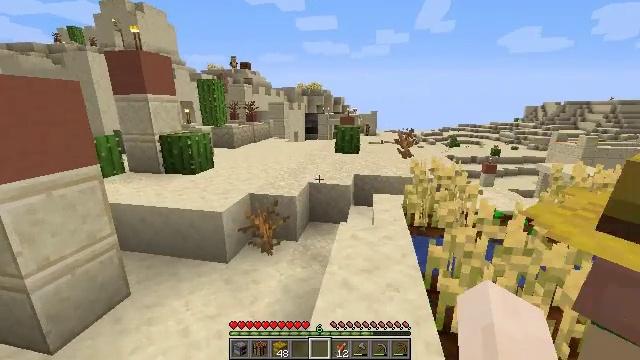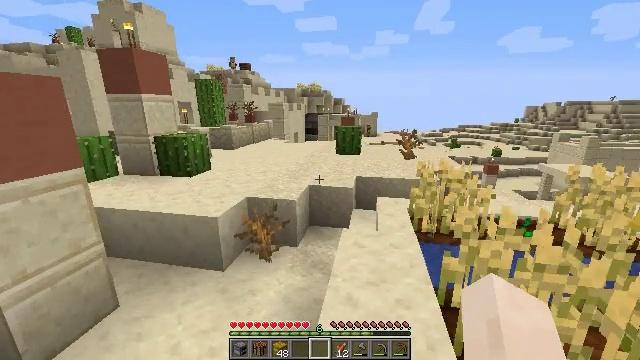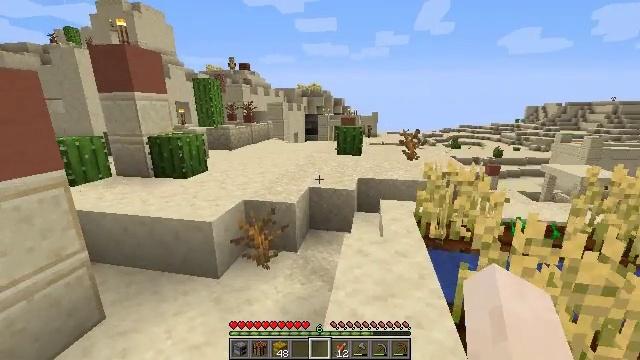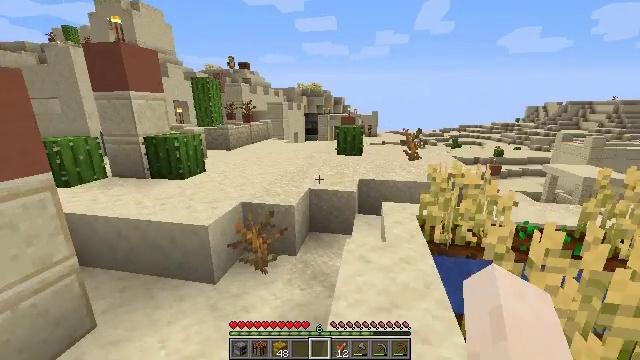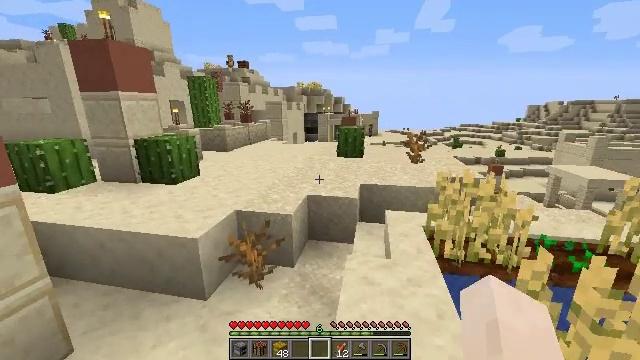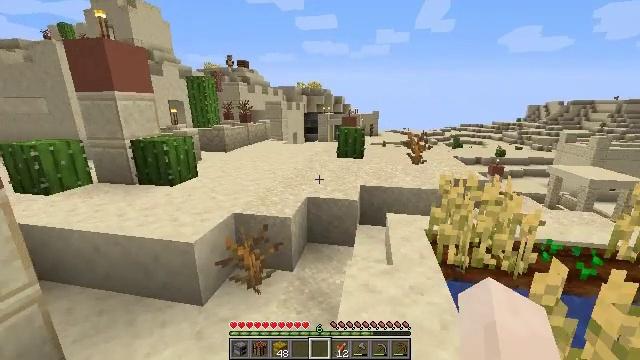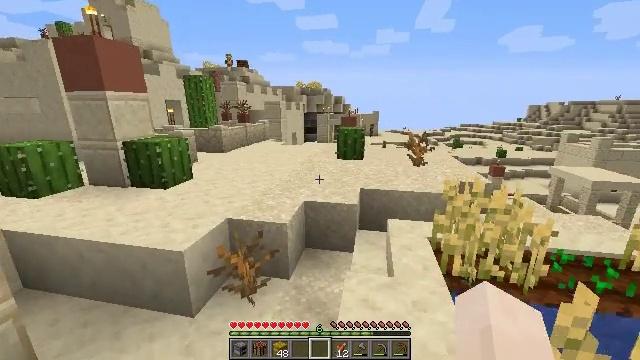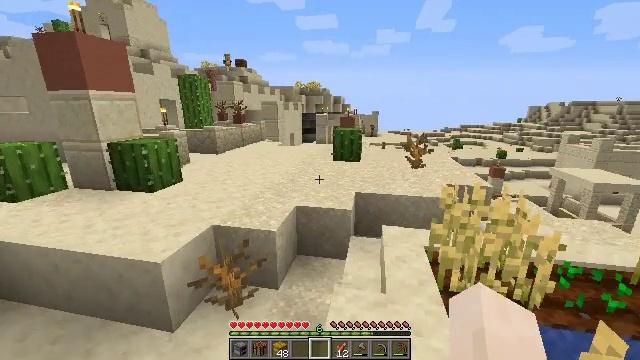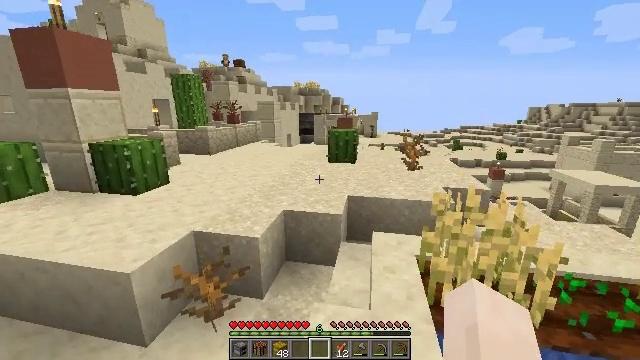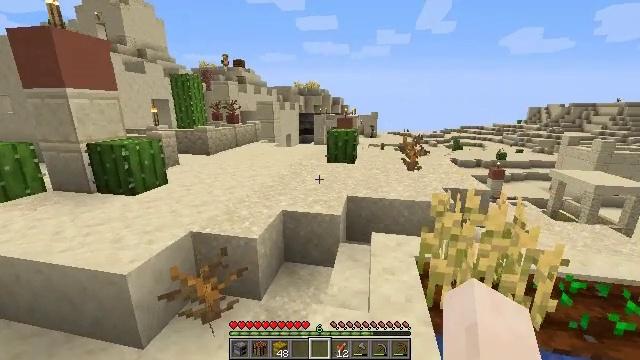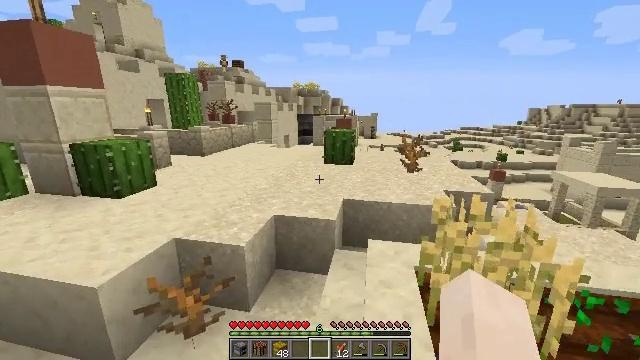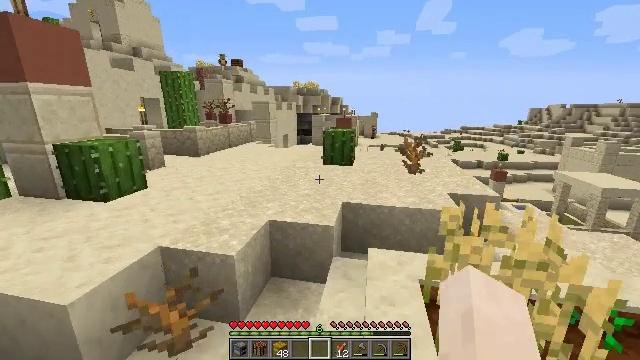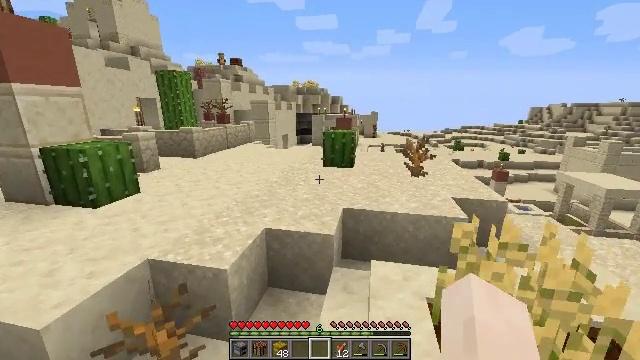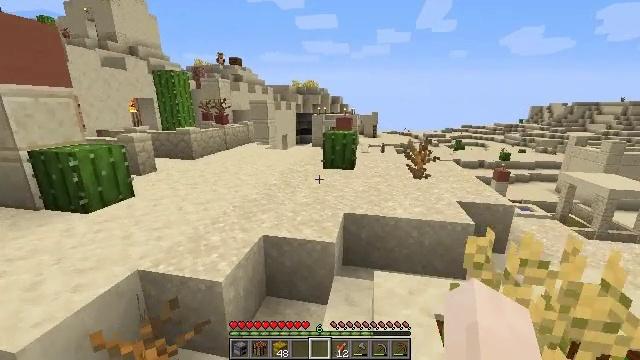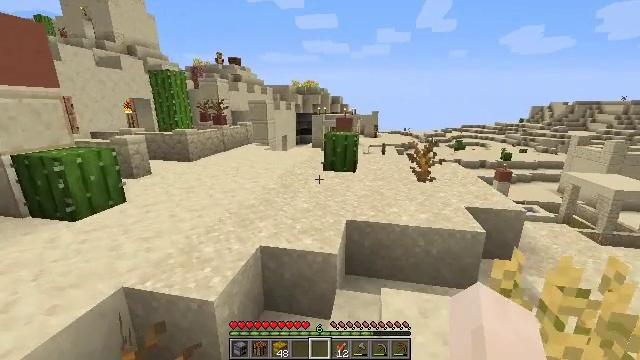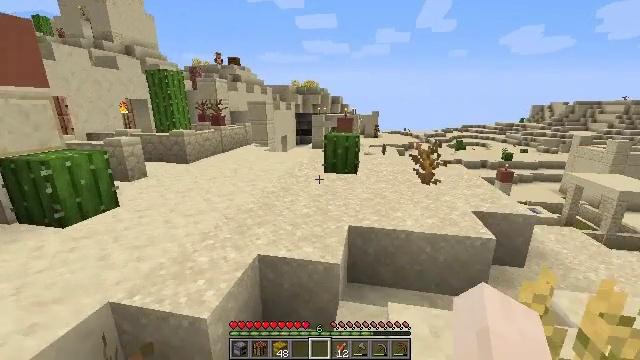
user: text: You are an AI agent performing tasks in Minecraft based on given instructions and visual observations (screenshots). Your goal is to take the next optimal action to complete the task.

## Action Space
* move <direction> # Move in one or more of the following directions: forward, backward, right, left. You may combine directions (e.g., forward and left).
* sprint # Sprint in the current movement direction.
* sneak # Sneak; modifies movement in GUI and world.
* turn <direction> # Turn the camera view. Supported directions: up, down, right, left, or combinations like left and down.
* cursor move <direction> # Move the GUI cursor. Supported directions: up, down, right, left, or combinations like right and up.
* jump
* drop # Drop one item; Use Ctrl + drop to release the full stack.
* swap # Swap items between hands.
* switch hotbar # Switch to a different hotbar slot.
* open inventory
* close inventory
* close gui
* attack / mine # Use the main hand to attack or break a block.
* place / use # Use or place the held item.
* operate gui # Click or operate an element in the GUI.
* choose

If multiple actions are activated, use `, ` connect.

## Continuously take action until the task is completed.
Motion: motion action
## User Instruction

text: Left-click to destroy the cyan bed.
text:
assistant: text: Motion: move forward
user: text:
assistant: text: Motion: move forward
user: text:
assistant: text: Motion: move forward
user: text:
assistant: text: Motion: move forward
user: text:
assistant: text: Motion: move forward
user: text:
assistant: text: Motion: move forward and move right
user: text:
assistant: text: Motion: move forward and move right
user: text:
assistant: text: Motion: move forward and move right
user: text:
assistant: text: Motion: move forward
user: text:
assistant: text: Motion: move forward
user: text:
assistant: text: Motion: move forward
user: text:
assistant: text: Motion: move forward
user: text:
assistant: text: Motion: move forward
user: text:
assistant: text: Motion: move forward
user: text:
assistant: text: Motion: move forward
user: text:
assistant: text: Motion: move forward
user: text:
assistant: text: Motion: move forward
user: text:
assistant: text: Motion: move forward
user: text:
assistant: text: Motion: move forward
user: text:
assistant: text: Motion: move forward
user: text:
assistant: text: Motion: move forward, turn left
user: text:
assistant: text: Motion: move forward, turn left
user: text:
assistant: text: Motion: move forward, jump
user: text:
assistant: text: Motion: move forward, turn left, jump
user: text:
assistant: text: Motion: move forward, turn left, jump
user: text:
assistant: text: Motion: move forward, turn left, jump
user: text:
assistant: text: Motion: move forward, turn left, jump
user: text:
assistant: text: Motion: move forward, turn left
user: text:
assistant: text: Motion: move forward, turn left
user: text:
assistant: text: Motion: move forward, turn left